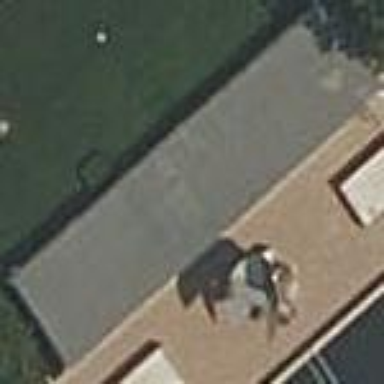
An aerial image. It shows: View of roof of building.